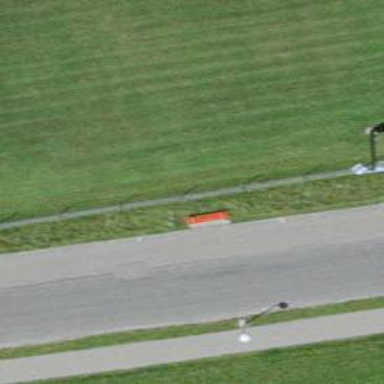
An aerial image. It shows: Red bench.